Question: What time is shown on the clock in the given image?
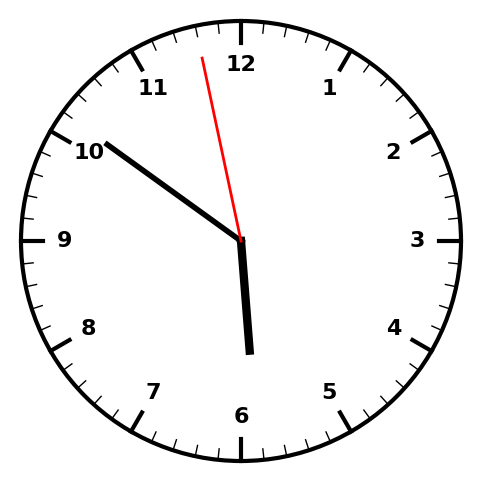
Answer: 05:50:58